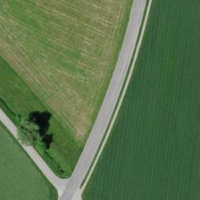
EUNIS habitat code: 52
Species observed at this site:
Filipendula ulmaria